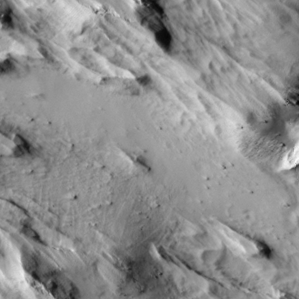
Label: non_frost